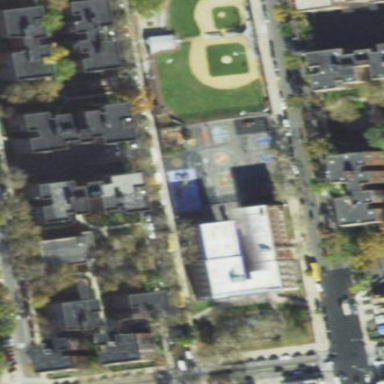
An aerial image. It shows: Paved schoolyard.